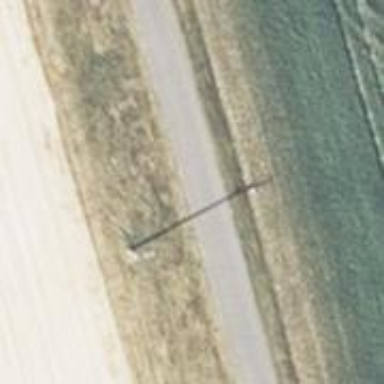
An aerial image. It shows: Power pole.